Interaction volume radius: 10 \u00c5
Interaction volume height: 10 \u00c5
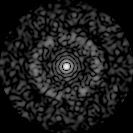
Disorder parameter: 0.8309